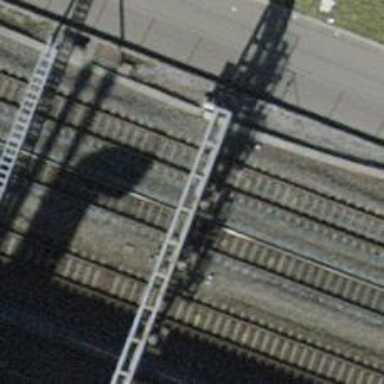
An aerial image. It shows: Railway signal.